Question: I'm testing this on local : <URL>
This is a booking form that opens up on mouse over (booking-mask) and closes when mouse leaves it.
It has 4 fields :
- - - -
the last three fields are sliding menus that open up with a click on the relative icon.
These sliding animations work until The user decide to "mouseover" then "mouseleave" and "mouseover" again over the booking-mask div before the oprning/closing animations are finished yet.
So it happens the lists are broken and I can only see a piece of them.[see image below]

Hope you can help me out with this.
Thanks
Luca
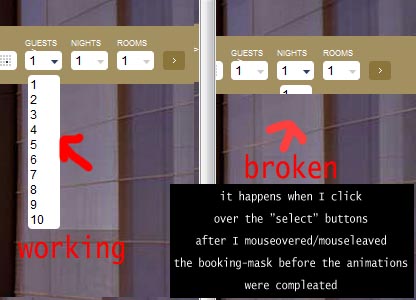
Answer: jQuery animate sets the visibility to hiden, so u should reset it every where it looks like a problem. For example here:
'''
$('.booking-mask').mouseenter(function(){
mouseOverBooking = true;
$(this).css('overflow', 'visible');
openBookingMask();
});
'''
Just put
'''
$(this).css('overflow', 'visible');
'''
in the right places to work more smoothly.
<URL>